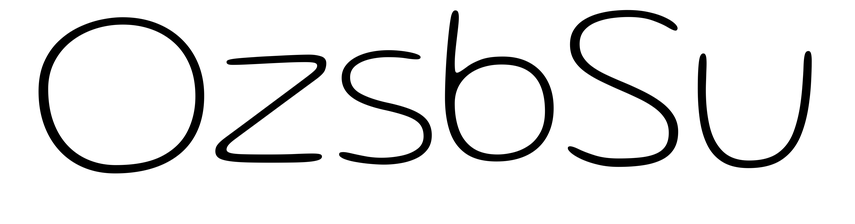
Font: Gluten_Thin